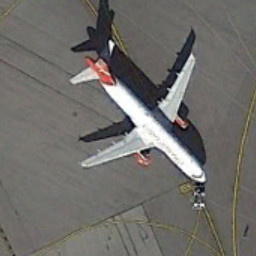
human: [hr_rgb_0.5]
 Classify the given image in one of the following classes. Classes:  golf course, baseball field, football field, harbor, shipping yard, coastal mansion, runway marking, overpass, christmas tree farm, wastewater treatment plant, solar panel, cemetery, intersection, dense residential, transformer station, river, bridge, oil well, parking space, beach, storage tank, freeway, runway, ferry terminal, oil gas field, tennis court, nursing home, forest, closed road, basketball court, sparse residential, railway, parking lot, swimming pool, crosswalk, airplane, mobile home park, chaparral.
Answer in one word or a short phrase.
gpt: airplane